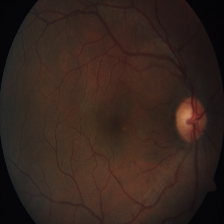
Diabetic retinopathy grade: Severe